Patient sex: M
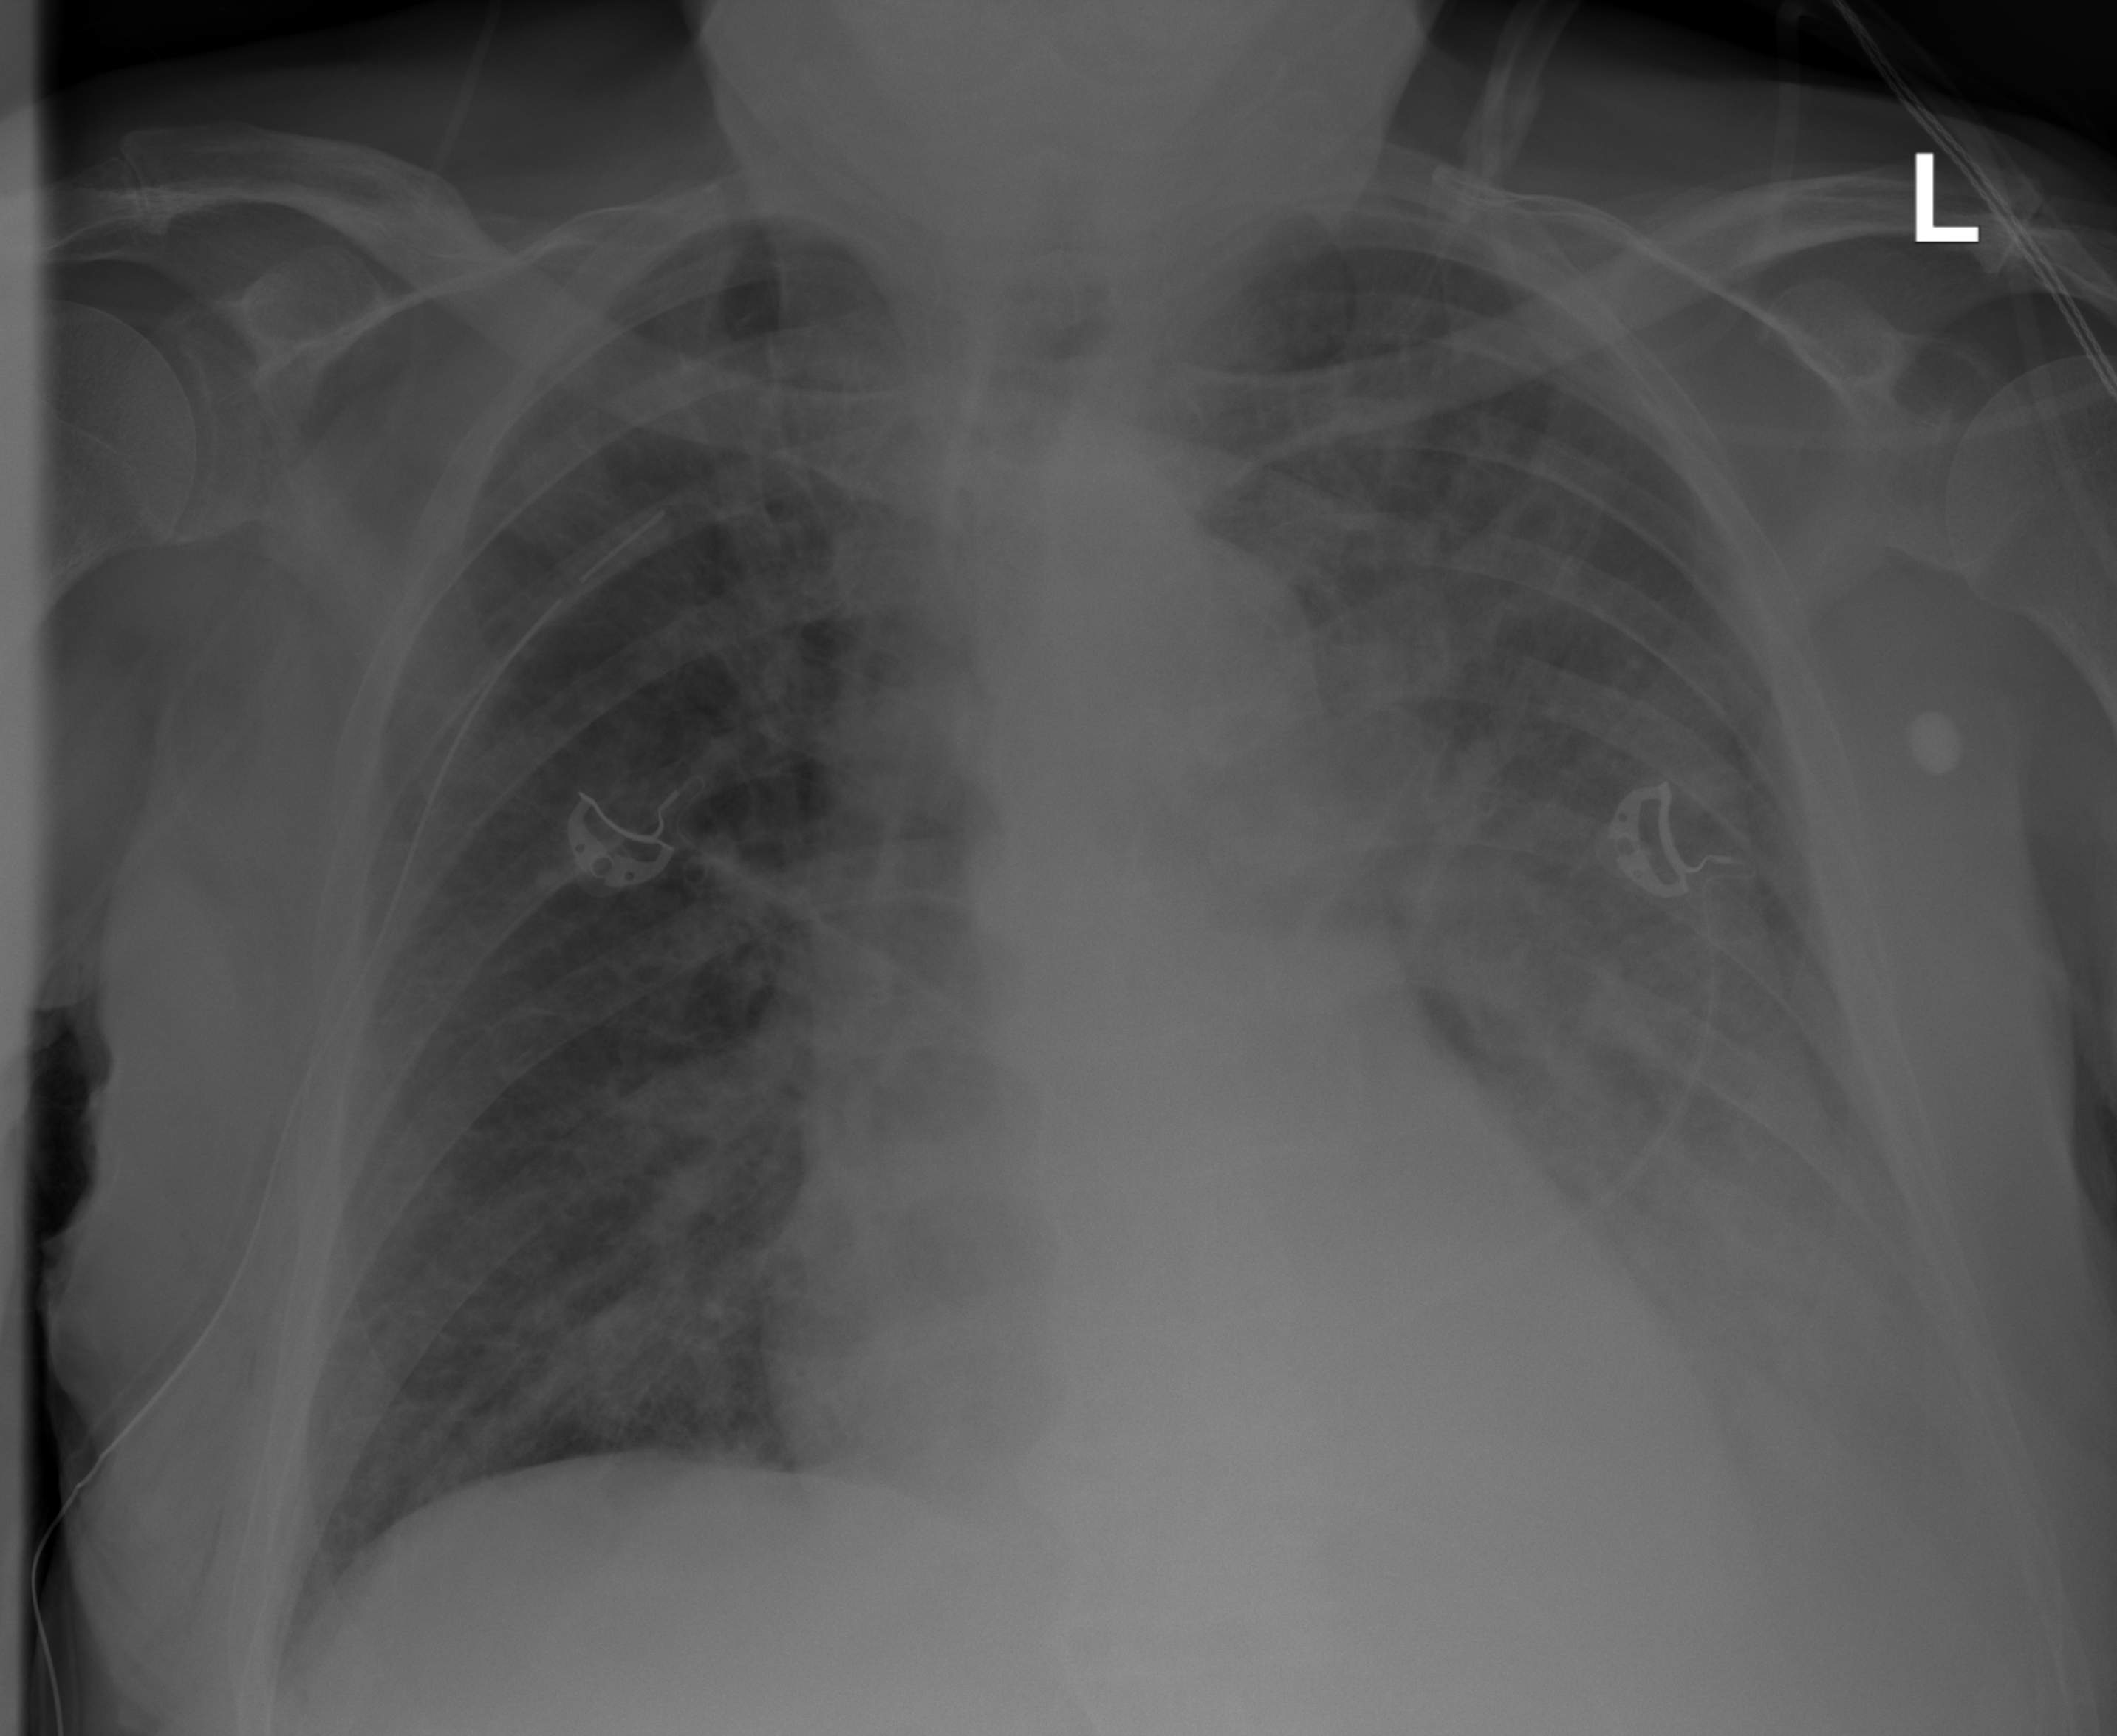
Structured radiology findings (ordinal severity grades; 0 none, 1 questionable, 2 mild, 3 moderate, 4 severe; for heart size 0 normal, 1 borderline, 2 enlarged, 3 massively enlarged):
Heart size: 1
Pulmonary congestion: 1
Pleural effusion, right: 0
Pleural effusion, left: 2
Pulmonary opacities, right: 0
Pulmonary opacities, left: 2
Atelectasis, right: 0
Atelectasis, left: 2